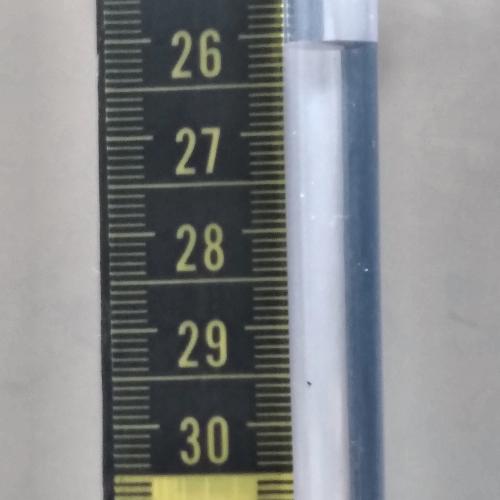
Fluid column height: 26.1 cm